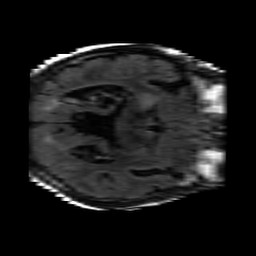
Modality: FLAIR
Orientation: axial
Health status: ill
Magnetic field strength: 3 T